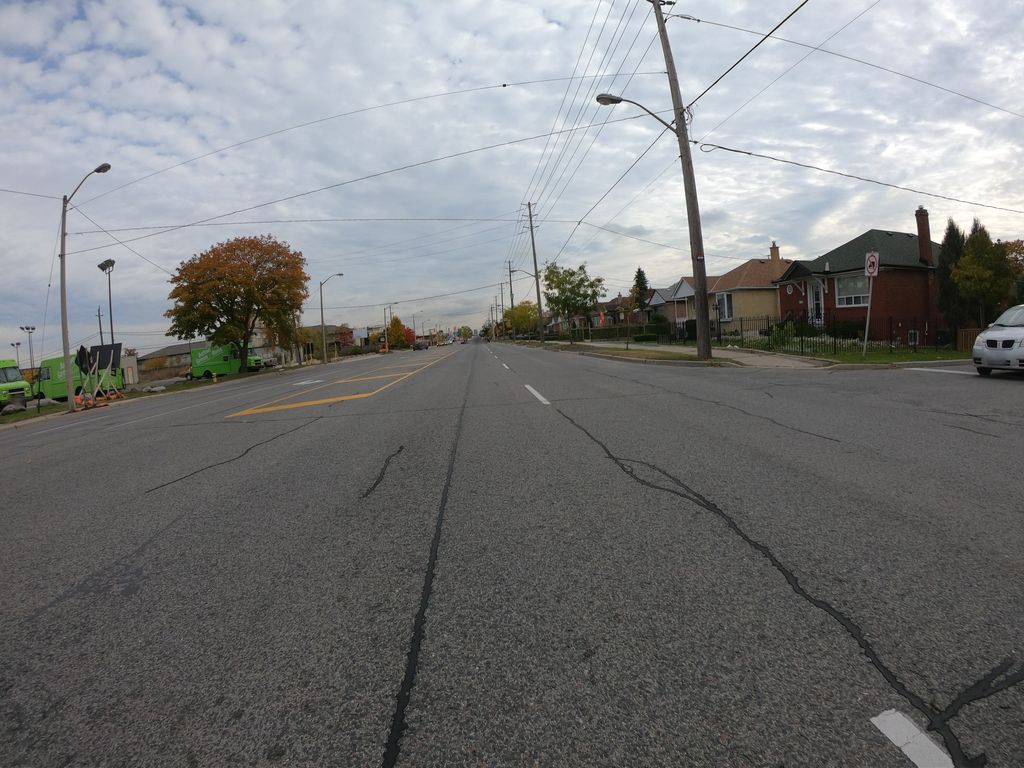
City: toronto